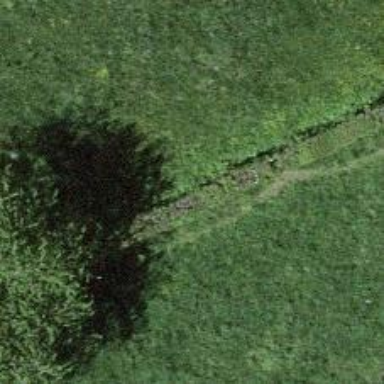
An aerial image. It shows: Hedge barrier.